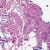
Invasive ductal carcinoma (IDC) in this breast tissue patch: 0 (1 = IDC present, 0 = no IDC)